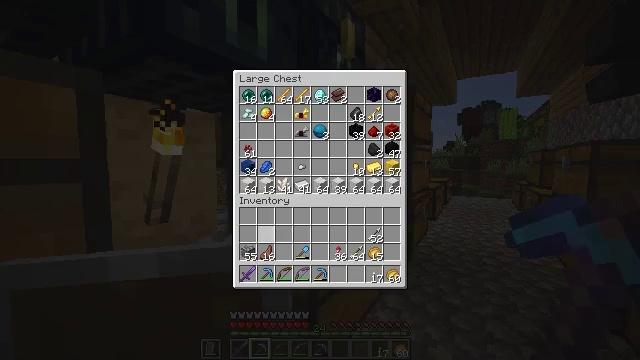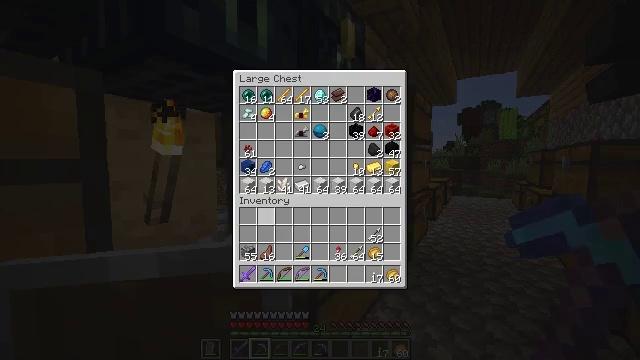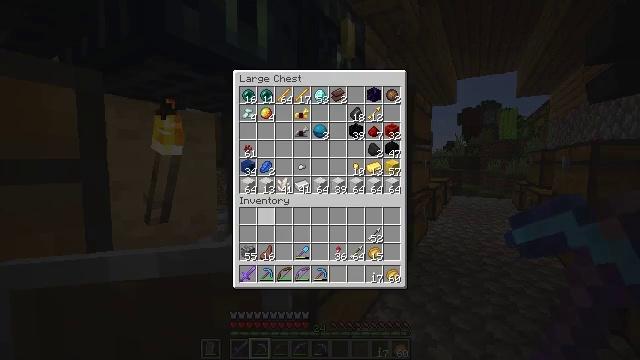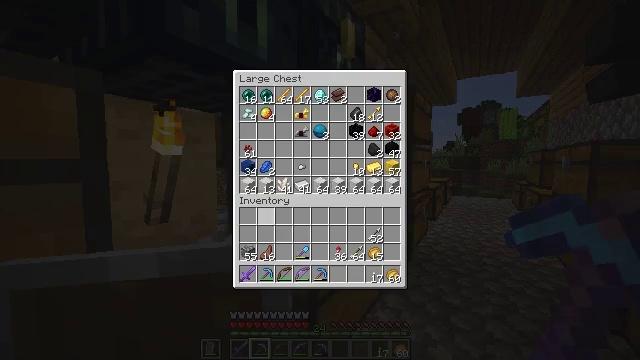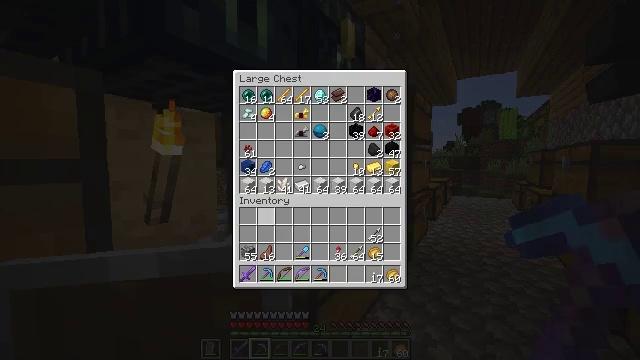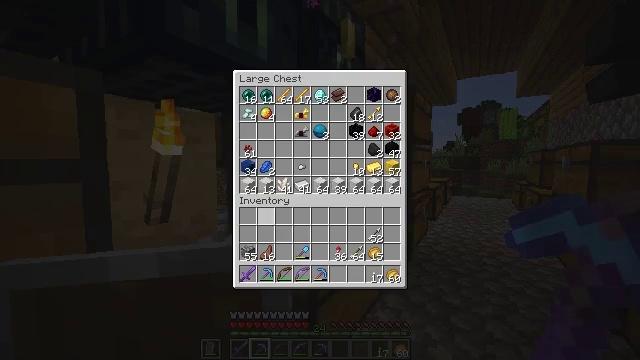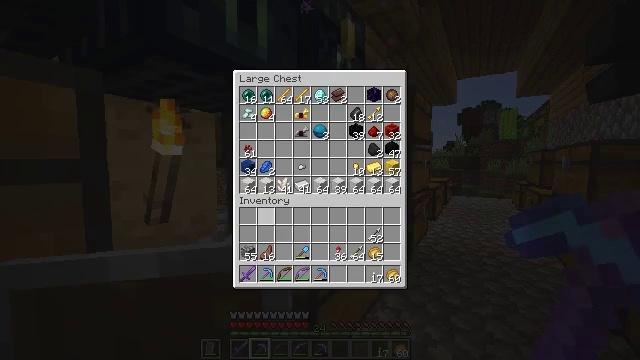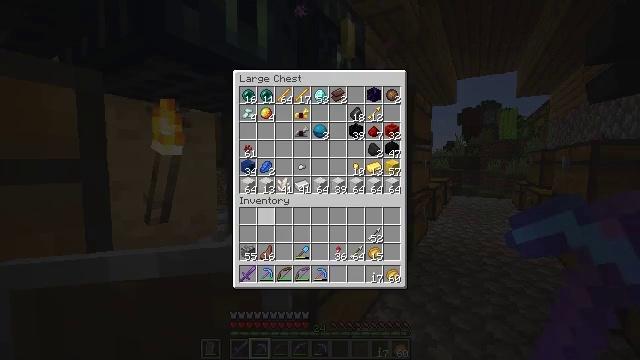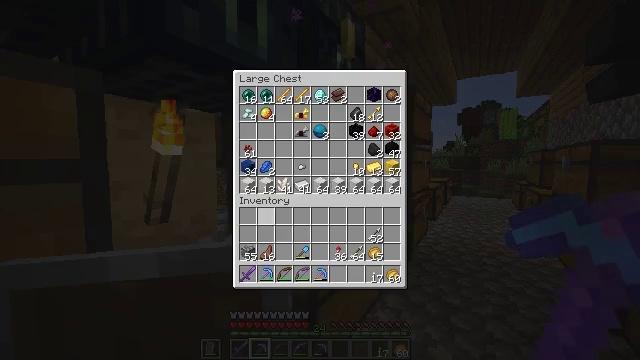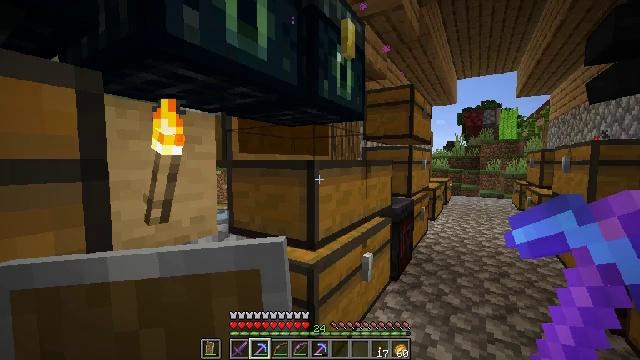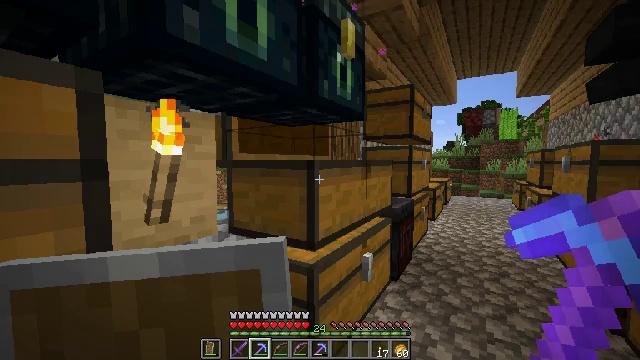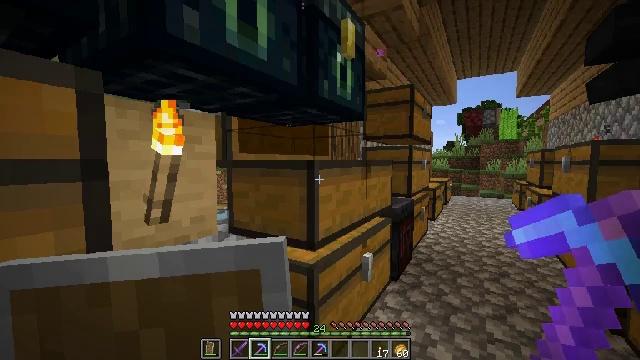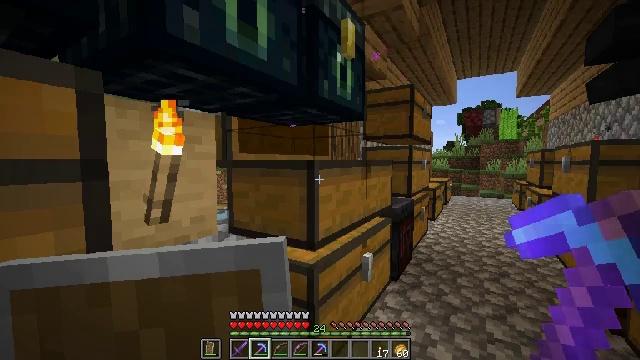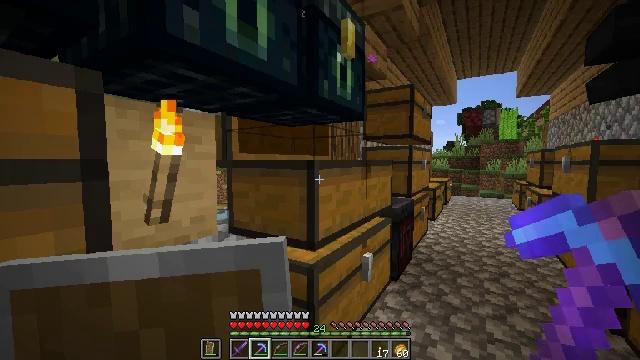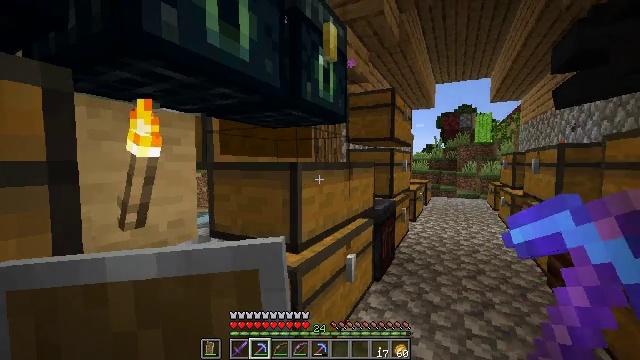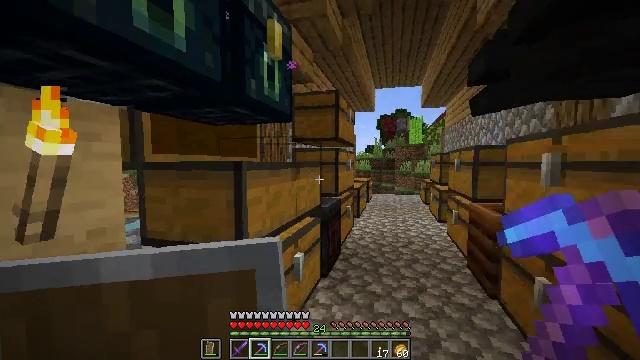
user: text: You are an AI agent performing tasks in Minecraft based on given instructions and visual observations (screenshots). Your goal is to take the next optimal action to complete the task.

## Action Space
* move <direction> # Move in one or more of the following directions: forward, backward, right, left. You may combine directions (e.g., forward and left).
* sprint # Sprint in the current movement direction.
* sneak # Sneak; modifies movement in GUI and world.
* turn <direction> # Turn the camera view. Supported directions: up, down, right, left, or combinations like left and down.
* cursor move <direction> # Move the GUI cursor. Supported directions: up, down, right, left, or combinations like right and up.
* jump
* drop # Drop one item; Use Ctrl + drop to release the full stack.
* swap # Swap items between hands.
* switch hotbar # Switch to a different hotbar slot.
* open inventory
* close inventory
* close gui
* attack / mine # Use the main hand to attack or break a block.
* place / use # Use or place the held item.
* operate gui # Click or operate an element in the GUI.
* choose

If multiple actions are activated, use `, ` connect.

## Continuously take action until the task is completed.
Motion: motion action
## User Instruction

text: Destroy the oak door to retrieve it.
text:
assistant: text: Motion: sneak, open gui
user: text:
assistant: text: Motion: no_op
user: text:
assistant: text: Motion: no_op
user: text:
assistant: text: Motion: no_op
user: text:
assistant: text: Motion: no_op
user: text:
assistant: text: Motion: no_op
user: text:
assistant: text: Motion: no_op
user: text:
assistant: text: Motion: no_op
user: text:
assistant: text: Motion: no_op
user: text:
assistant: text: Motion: close gui
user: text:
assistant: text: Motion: open inventory
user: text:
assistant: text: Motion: no_op
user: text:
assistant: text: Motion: no_op
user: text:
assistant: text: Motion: turn right
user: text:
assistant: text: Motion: turn right
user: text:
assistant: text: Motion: turn right and down
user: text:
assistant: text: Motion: turn right
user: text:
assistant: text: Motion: turn right
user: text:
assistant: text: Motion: turn right
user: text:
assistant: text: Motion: turn right
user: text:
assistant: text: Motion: turn right
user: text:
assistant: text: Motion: turn right
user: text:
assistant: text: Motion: turn right and up
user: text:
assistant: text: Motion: turn up
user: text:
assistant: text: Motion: no_op
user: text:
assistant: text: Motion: no_op
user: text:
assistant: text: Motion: turn right
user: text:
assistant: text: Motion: turn right and up
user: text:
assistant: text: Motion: turn right and up
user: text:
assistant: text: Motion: turn right and up